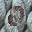
Label: 0